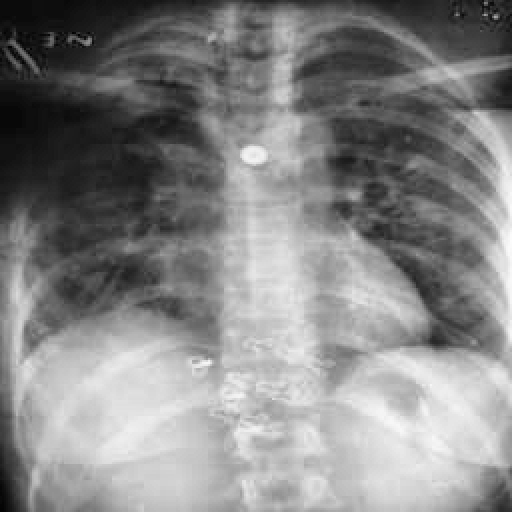
Finding: TUBERCULOSIS